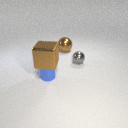
small blue metal cylinder below large brown metal cube